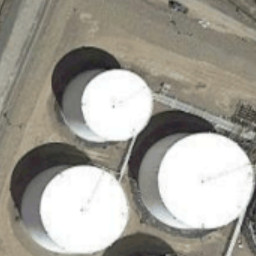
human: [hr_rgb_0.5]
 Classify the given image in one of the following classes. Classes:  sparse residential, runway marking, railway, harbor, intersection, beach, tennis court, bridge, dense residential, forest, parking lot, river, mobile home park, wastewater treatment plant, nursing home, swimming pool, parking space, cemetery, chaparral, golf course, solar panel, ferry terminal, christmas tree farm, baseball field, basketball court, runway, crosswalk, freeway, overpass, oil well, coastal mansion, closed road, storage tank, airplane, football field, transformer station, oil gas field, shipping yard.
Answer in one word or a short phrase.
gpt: storage tank